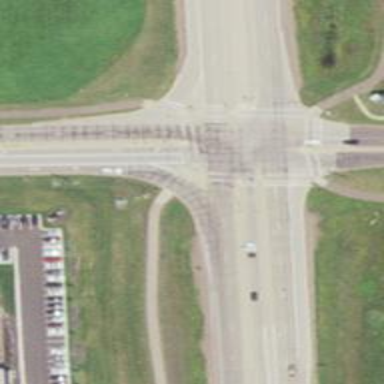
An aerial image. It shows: Trunk link highway.